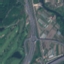
Land use / land cover: Highway